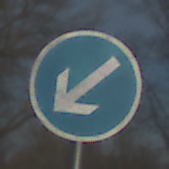
Verkehrszeichen: VorgeschriebeneVorbeifahrtLinks
Umgebung: Outdoor, Nature
Tageszeit: MorningAfternoon
Wetter: PartlyCloudy
Licht: Natural
Jahreszeit: NotSpecified
Kontrast: HighContrast